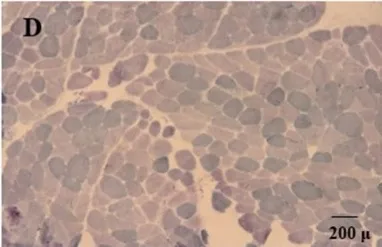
In (D) SDH staining (10X) showed globally reduced activity.
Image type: pathology (immunostaining)